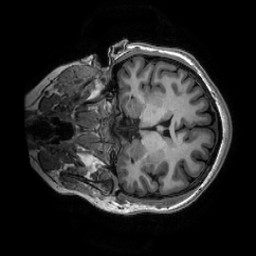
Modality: T1w
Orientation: coronal
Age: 30
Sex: female
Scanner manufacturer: ge
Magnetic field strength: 3 T
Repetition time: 0.0073 s
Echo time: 0.003 s